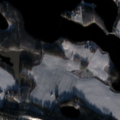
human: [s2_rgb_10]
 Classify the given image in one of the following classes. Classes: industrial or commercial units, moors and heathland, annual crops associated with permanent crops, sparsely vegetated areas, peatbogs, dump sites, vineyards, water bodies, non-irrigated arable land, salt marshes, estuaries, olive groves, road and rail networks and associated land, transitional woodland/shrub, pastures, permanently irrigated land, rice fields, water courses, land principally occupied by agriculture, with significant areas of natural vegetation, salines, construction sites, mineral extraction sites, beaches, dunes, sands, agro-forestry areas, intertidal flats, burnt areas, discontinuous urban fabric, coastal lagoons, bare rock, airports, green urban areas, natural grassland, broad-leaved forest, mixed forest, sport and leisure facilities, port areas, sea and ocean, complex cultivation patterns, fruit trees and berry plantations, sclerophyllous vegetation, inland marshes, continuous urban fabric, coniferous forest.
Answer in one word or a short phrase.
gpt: land principally occupied by agriculture, with significant areas of natural vegetation, coniferous forest, transitional woodland/shrub, water bodies